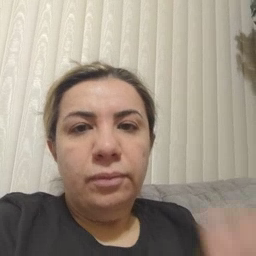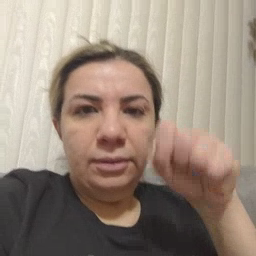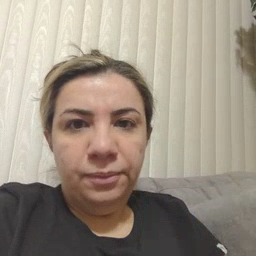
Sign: yes